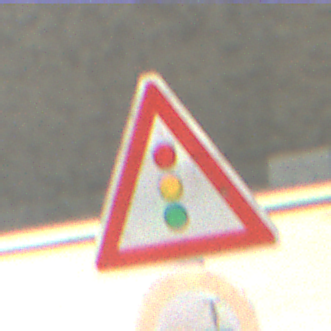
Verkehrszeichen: Lichtzeichenanlage
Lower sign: VerbotUeberholenEinspurigeFahrzeuge
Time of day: MorningAfternoon
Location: Outdoor (Suburban)
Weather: Clear
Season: NotSpecified
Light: Natural